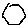
Label: hexagon